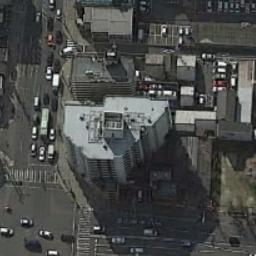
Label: commercial_area